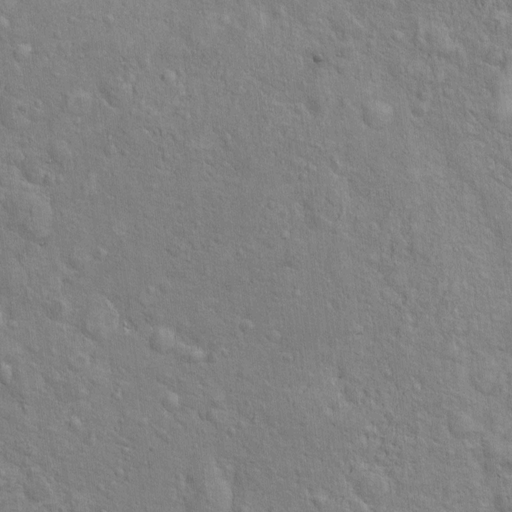
Classes present: Background, Cone